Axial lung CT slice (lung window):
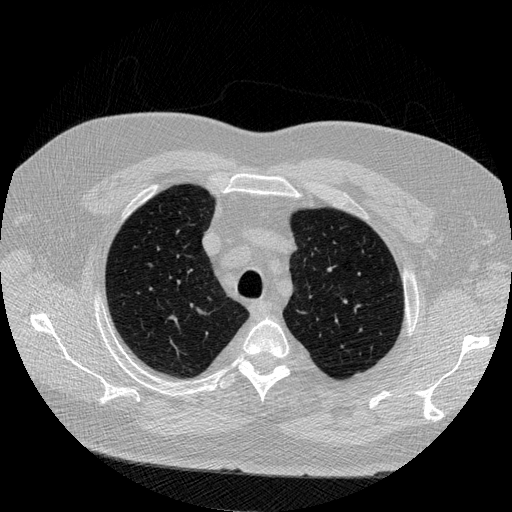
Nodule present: no